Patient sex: M
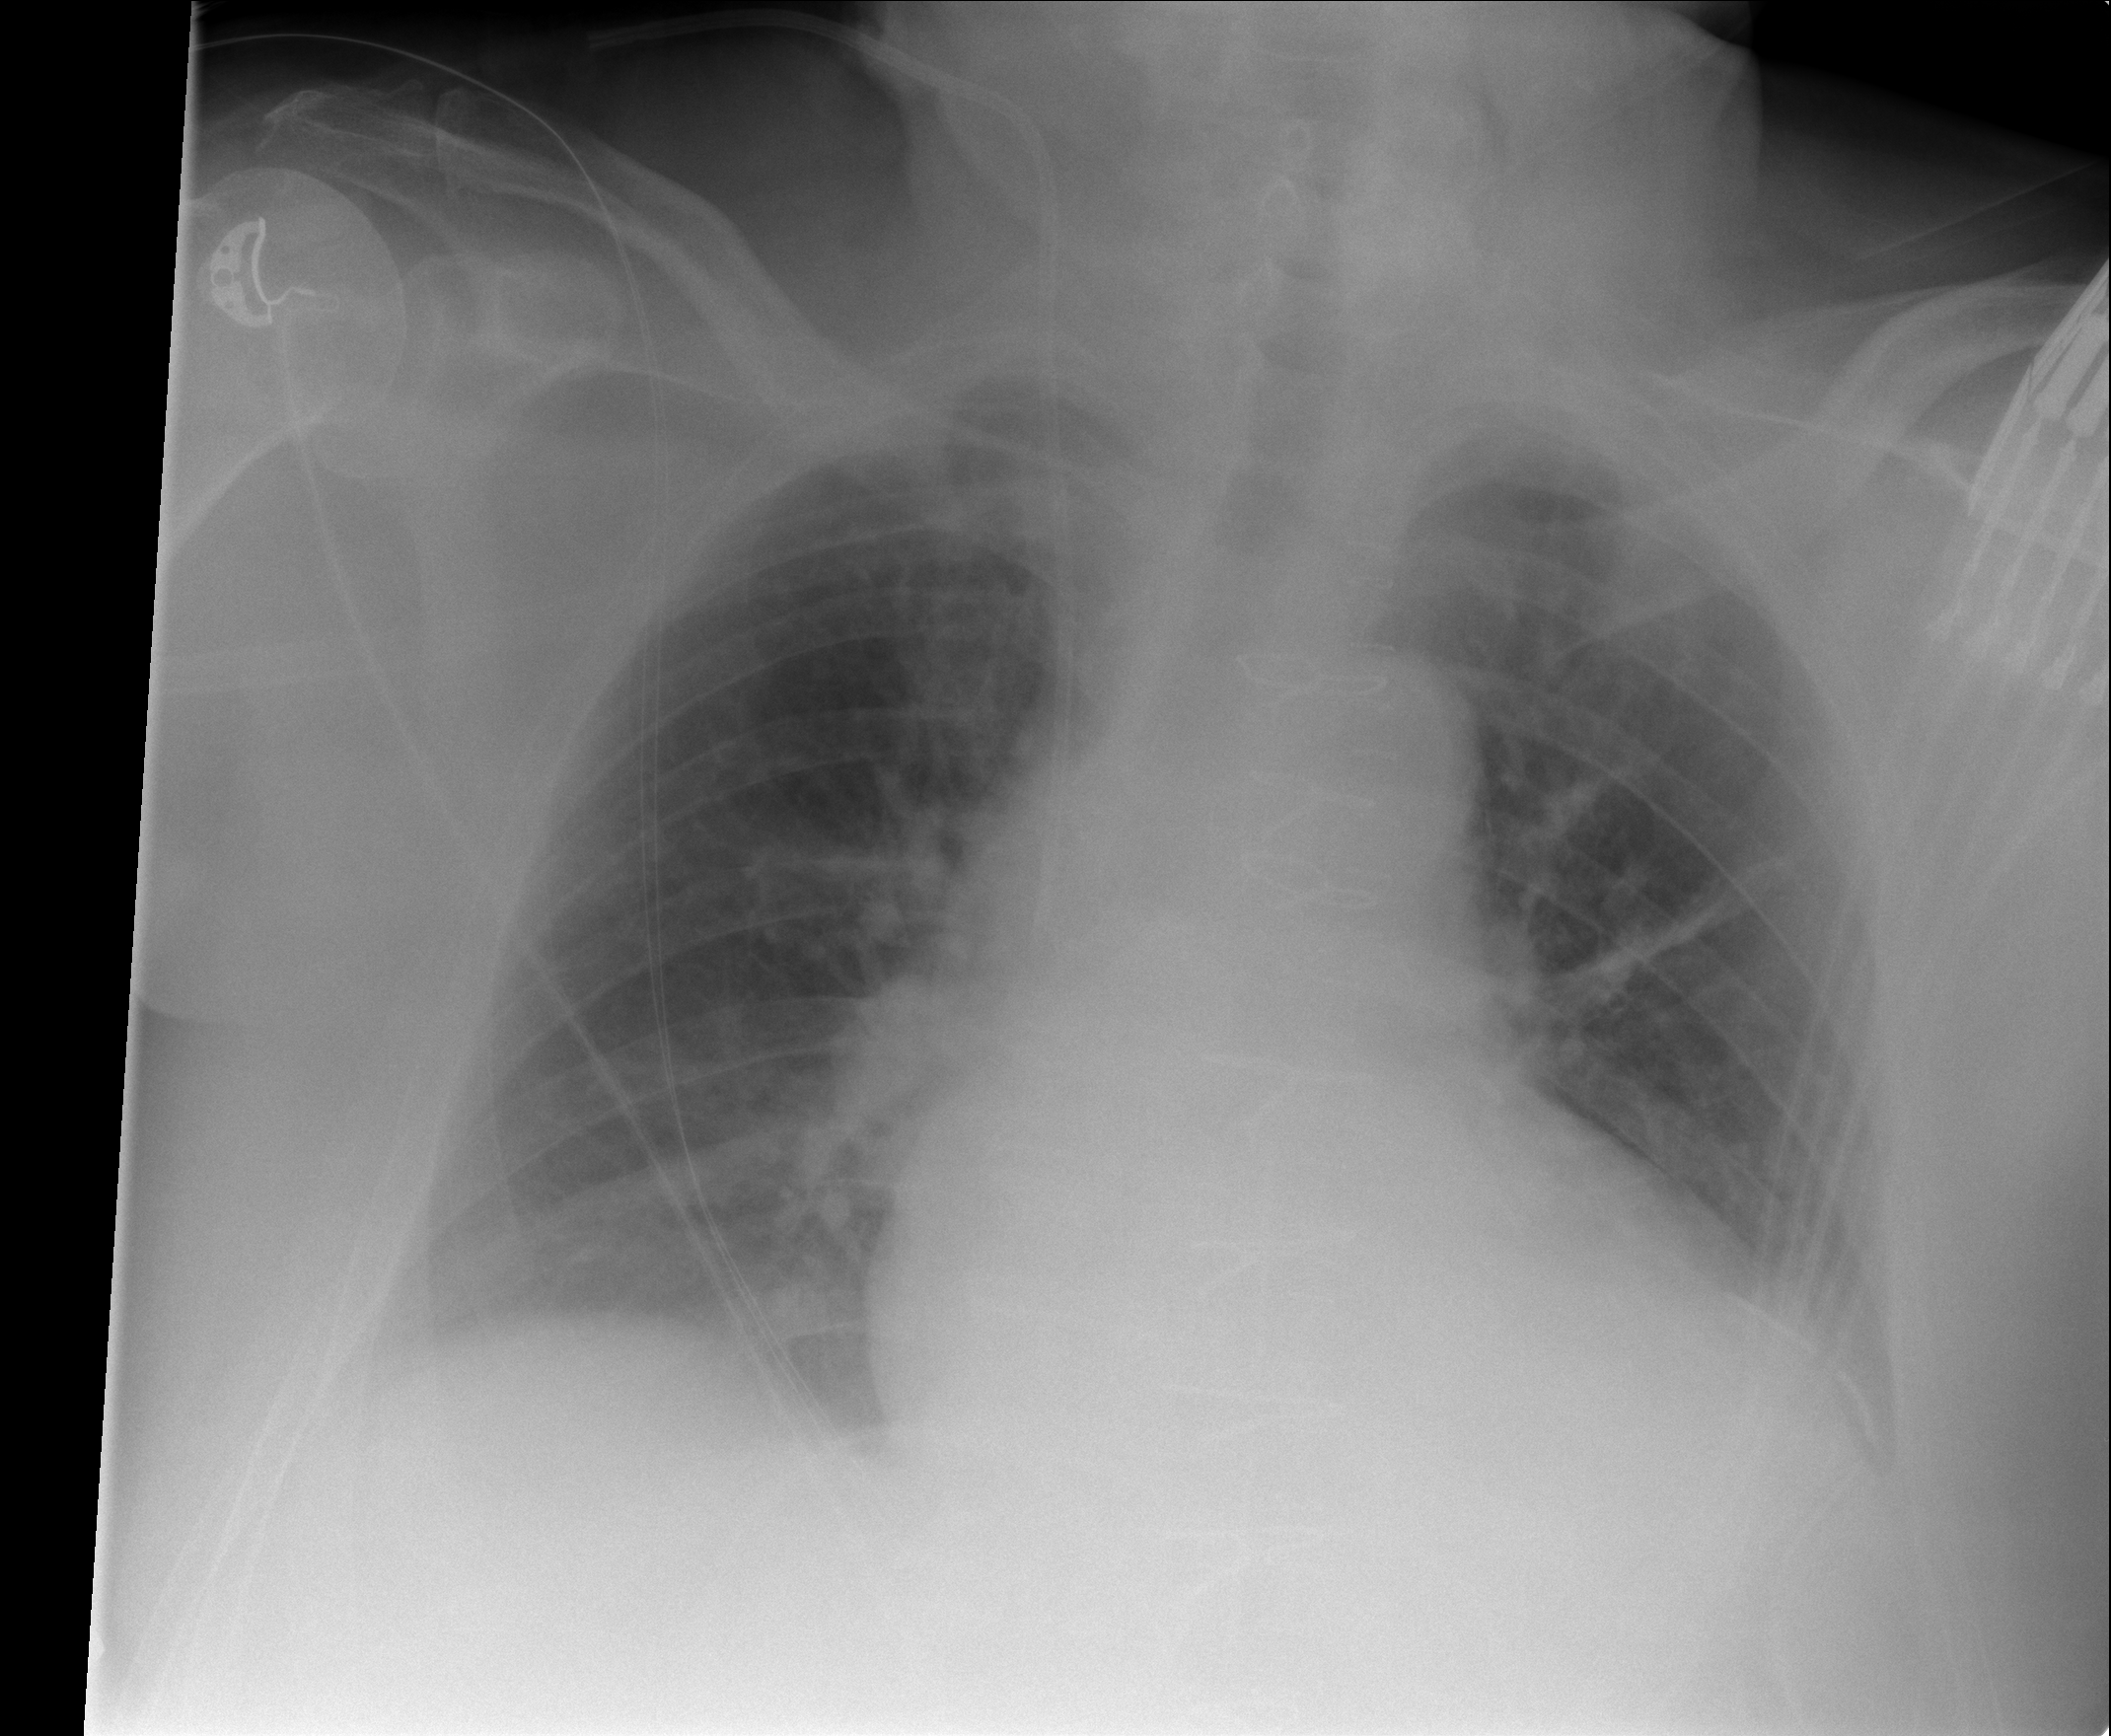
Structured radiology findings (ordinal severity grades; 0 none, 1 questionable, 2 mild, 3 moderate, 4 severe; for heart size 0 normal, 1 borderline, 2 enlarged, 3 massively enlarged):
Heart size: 2
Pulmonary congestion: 2
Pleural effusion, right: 2
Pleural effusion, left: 2
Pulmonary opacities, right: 0
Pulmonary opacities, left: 0
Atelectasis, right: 2
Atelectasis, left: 2